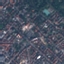
Label: Residential